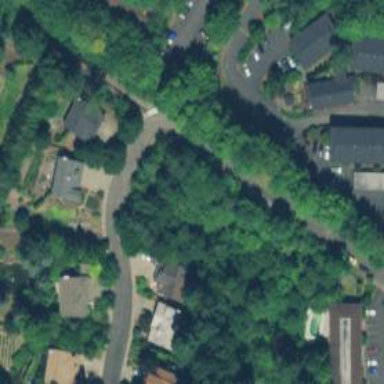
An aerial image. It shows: Residential road with asphalt surface. There is sidewalk on the left side.